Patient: sex M, age 78
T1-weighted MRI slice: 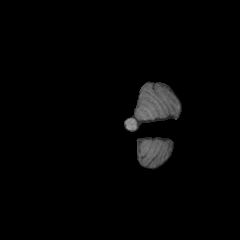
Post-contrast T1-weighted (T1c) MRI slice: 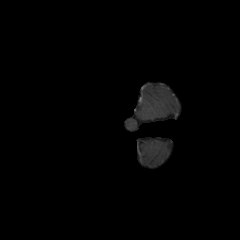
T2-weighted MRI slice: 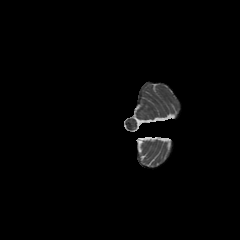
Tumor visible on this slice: no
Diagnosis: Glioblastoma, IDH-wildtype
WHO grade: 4